Field crop: maize
Growth stage: 1
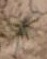
Species: salsola